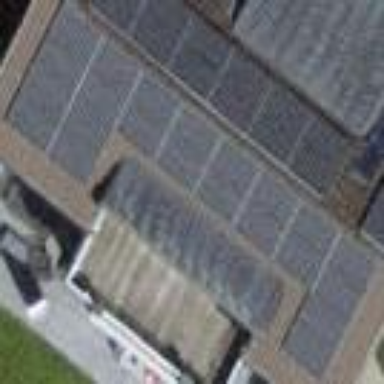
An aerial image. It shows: Solar power generator utilizing photovoltaic technology with solar photovoltaic panels.